Field crop: maize
Growth stage: 2
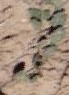
Species: convolvulus